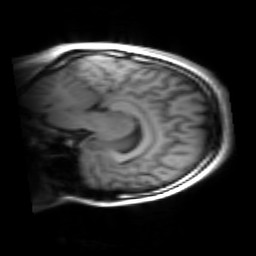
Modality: inplaneT1
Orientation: sagittal
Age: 22
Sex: female
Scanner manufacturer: siemens
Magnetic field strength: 3 T
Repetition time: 1.2 s
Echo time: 0.00251 s